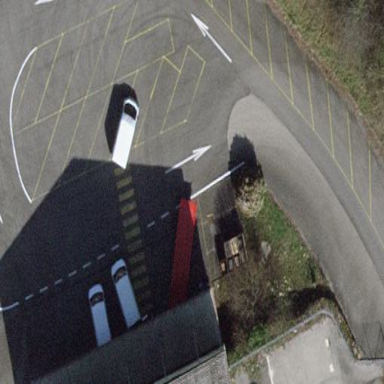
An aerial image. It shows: Road serving as parking aisle.